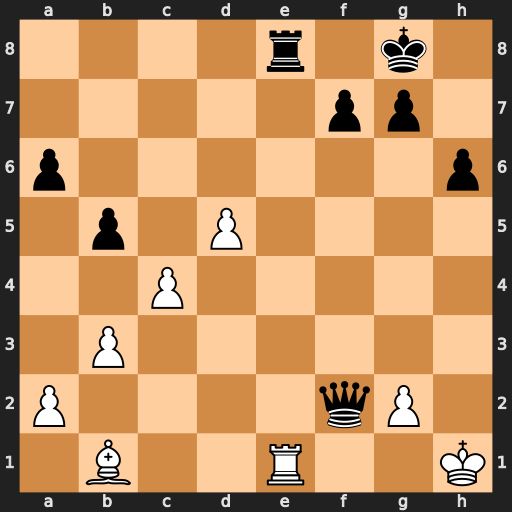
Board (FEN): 4r1k1/5pp1/p6p/1p1P4/2P5/1P6/P4qP1/1B2R2K
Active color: w
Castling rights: -
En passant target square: -
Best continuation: Rxe8#